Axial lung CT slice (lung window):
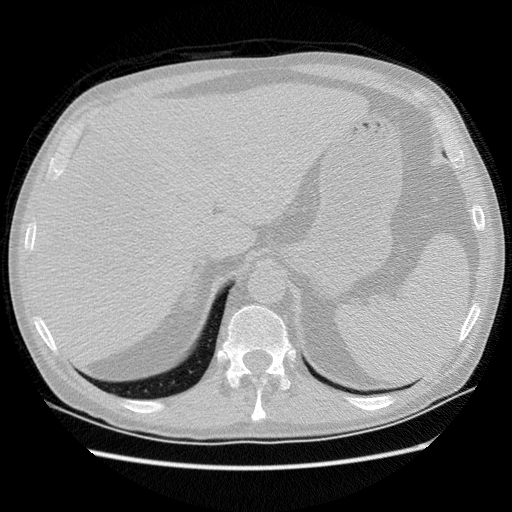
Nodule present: no